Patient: sex M, age 33
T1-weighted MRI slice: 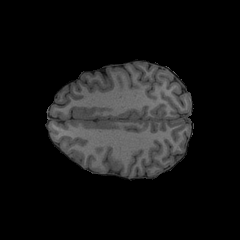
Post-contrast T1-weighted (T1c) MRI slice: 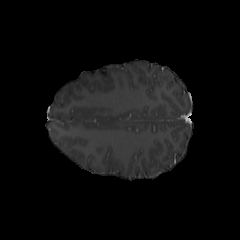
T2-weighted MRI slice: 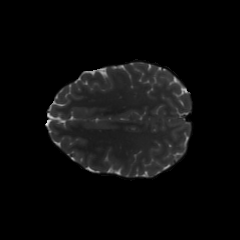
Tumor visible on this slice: no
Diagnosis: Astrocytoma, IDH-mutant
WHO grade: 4